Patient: sex M, age 35
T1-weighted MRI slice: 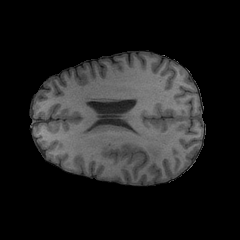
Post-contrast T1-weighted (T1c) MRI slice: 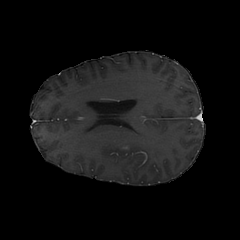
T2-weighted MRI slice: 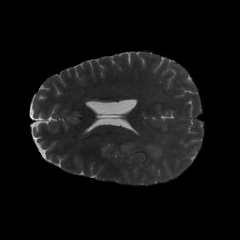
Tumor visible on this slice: yes
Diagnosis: Astrocytoma, IDH-mutant
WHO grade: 4